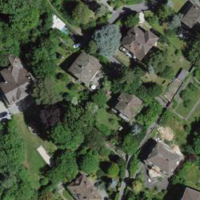
EUNIS habitat code: 55
Species observed at this site:
Corylus avellana
Cymbalaria muralis